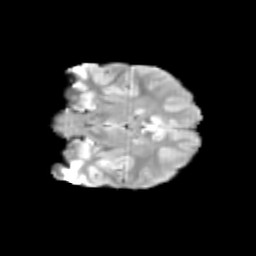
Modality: T2w
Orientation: coronal
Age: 13
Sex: male
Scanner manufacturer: siemens
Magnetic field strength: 3 T
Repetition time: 3.8 s
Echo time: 0.07 s